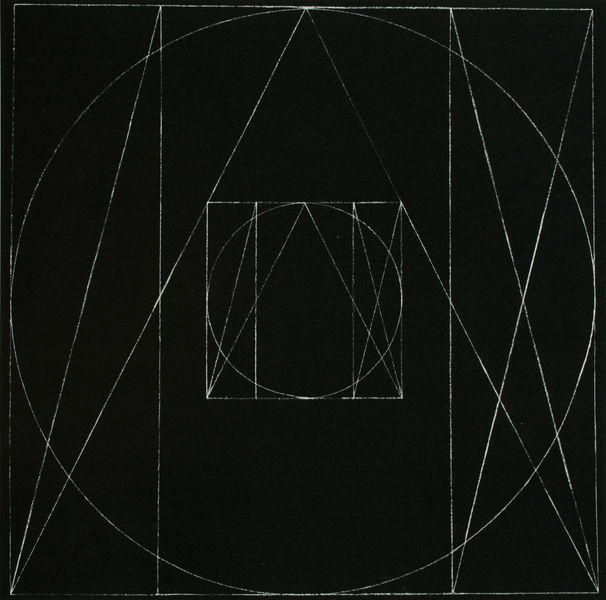
Titel: Six geometric Figures within six geometric Figures, superimposed (Wall Drawing)
Künstler: Sol Lewitt
Standort: New York
Institution: John Weber Gallery
Schlagwörter: weiß, dreieck, schwarz, kreis, linien, striche, rechteck, linie, kreise, geometrisch, zickzack, schneiden, geometrie, quadrat, goldener schnitt